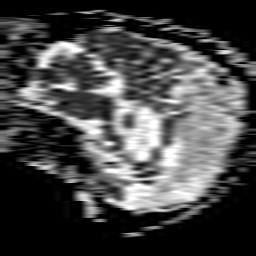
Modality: ADC
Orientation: sagittal
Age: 78
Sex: male
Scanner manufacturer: philips
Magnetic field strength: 1.5 T
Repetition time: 3.926 s
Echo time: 0.09565 s